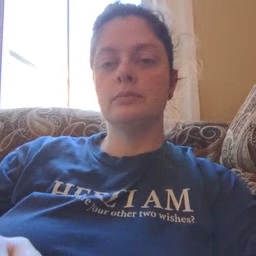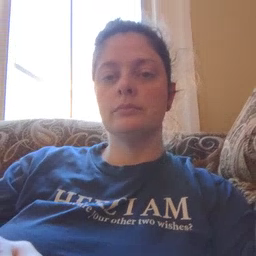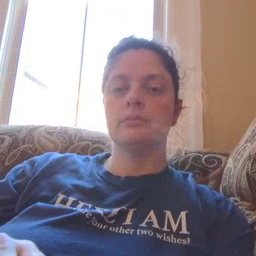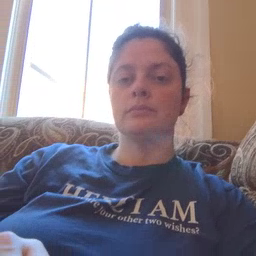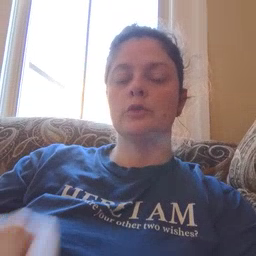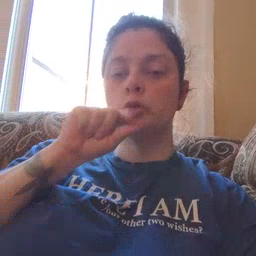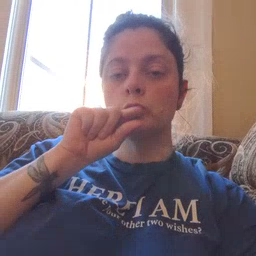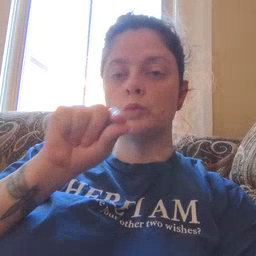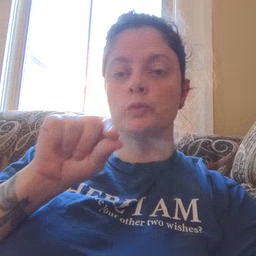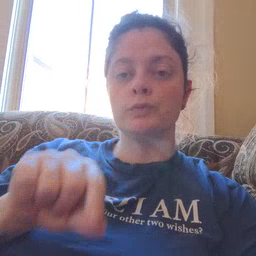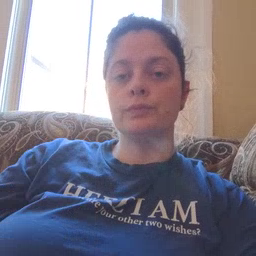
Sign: goose